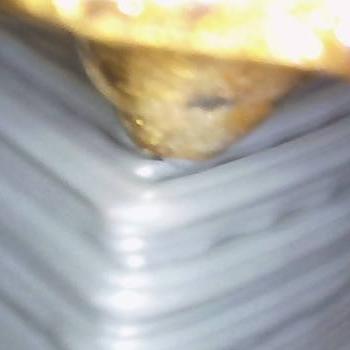
Flow rate: 100%